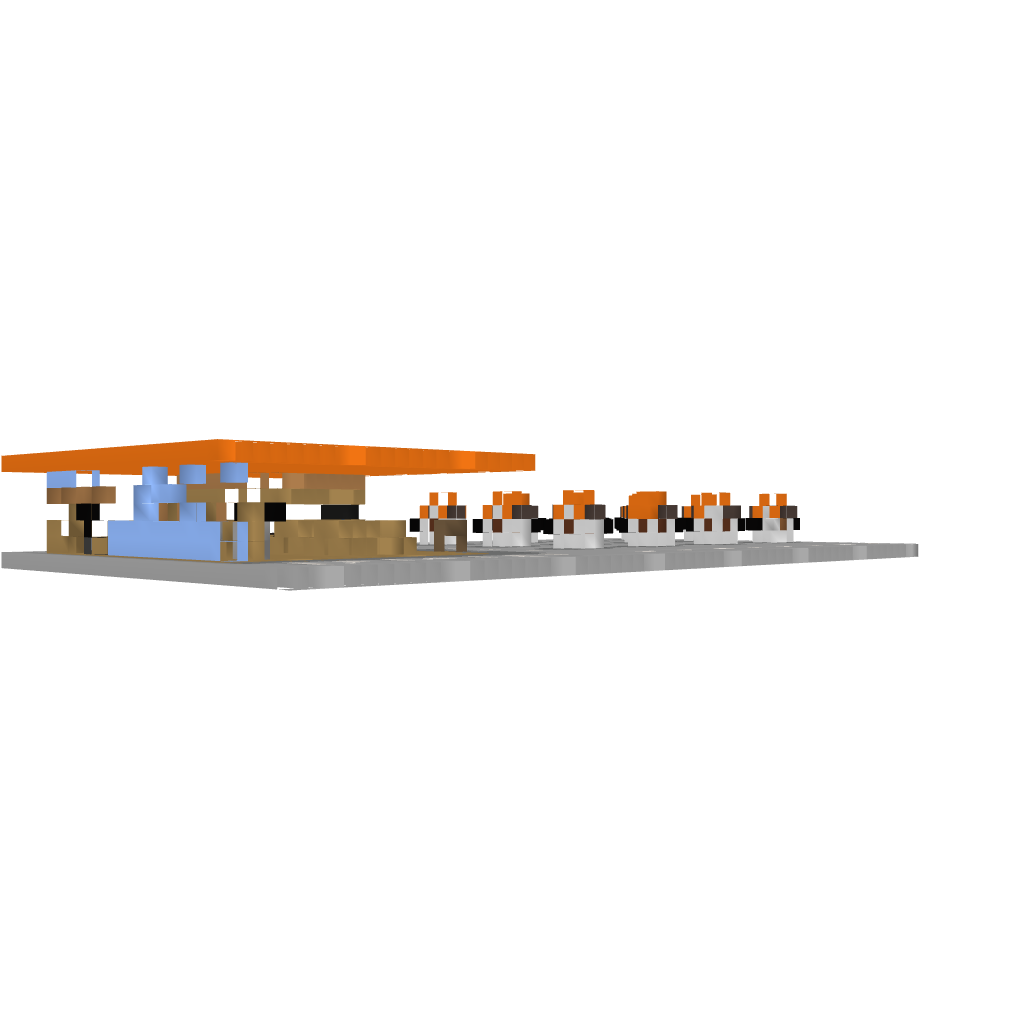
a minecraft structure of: GasStation